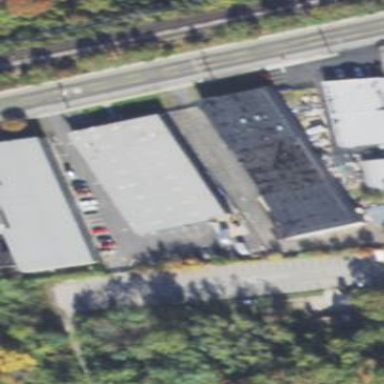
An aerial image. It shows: Commercial building.